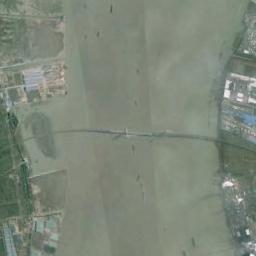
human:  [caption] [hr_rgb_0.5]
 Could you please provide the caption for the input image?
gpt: There is a bridge over the river with many buildings on the both sides .

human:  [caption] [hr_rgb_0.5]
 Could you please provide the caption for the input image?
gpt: A slender bridge connects the land on both sides of the vast turquoise river  There are many residential areas and green farmland on the land  There are many ships in the river .

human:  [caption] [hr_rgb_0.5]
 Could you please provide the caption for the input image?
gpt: Both sides of the river are bare land .

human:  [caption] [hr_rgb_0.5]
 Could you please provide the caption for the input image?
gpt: A bridge built on a yellow river and some buildings on both sides of the river .

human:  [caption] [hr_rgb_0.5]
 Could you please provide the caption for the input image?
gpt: Many buildings of different shapes are at the ends of the bridge .